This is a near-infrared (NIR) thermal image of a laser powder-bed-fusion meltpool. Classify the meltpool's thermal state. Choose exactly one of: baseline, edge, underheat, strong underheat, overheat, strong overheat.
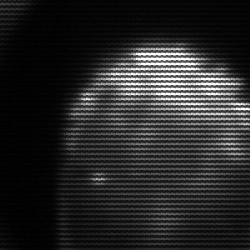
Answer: edge